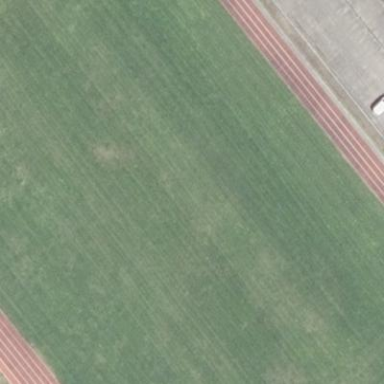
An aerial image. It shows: Soccer pitch for leisureland activities.